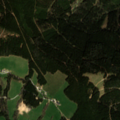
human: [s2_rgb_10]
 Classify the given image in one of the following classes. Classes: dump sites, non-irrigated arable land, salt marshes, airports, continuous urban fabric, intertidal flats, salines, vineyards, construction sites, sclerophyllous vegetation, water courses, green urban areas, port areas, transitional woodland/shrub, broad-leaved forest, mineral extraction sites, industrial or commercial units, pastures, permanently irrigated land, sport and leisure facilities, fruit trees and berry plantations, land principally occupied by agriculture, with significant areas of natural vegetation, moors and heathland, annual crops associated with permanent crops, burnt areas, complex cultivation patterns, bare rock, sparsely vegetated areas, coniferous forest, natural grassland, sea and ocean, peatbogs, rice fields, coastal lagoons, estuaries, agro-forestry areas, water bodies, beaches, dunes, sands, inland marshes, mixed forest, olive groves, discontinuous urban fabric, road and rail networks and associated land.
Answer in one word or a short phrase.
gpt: pastures, coniferous forest